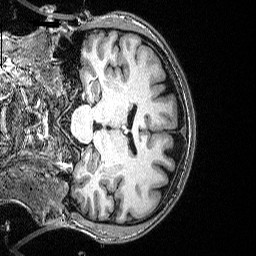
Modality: T1w
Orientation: coronal
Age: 32
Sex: male
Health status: healthy
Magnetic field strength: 3 T
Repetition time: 2.53 s
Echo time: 0.00331 s